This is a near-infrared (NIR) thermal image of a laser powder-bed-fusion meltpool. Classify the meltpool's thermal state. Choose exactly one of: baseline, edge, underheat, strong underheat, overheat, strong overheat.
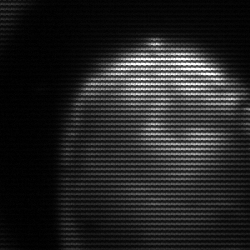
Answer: edge